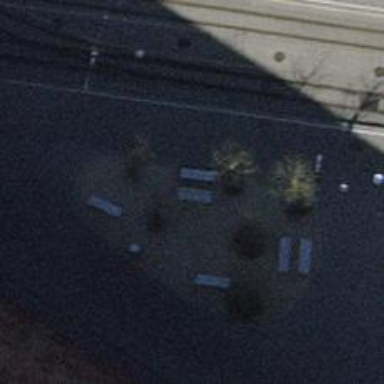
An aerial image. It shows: White bench.